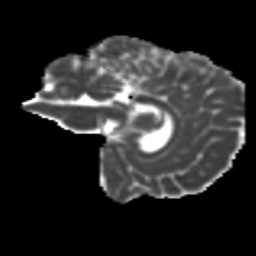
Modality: MD
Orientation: sagittal
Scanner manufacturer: siemens
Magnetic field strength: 3 T
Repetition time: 9.2 s
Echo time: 0.084 s